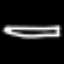
Label: pencil